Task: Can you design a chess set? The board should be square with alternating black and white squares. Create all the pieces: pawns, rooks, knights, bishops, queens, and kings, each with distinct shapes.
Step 3249:
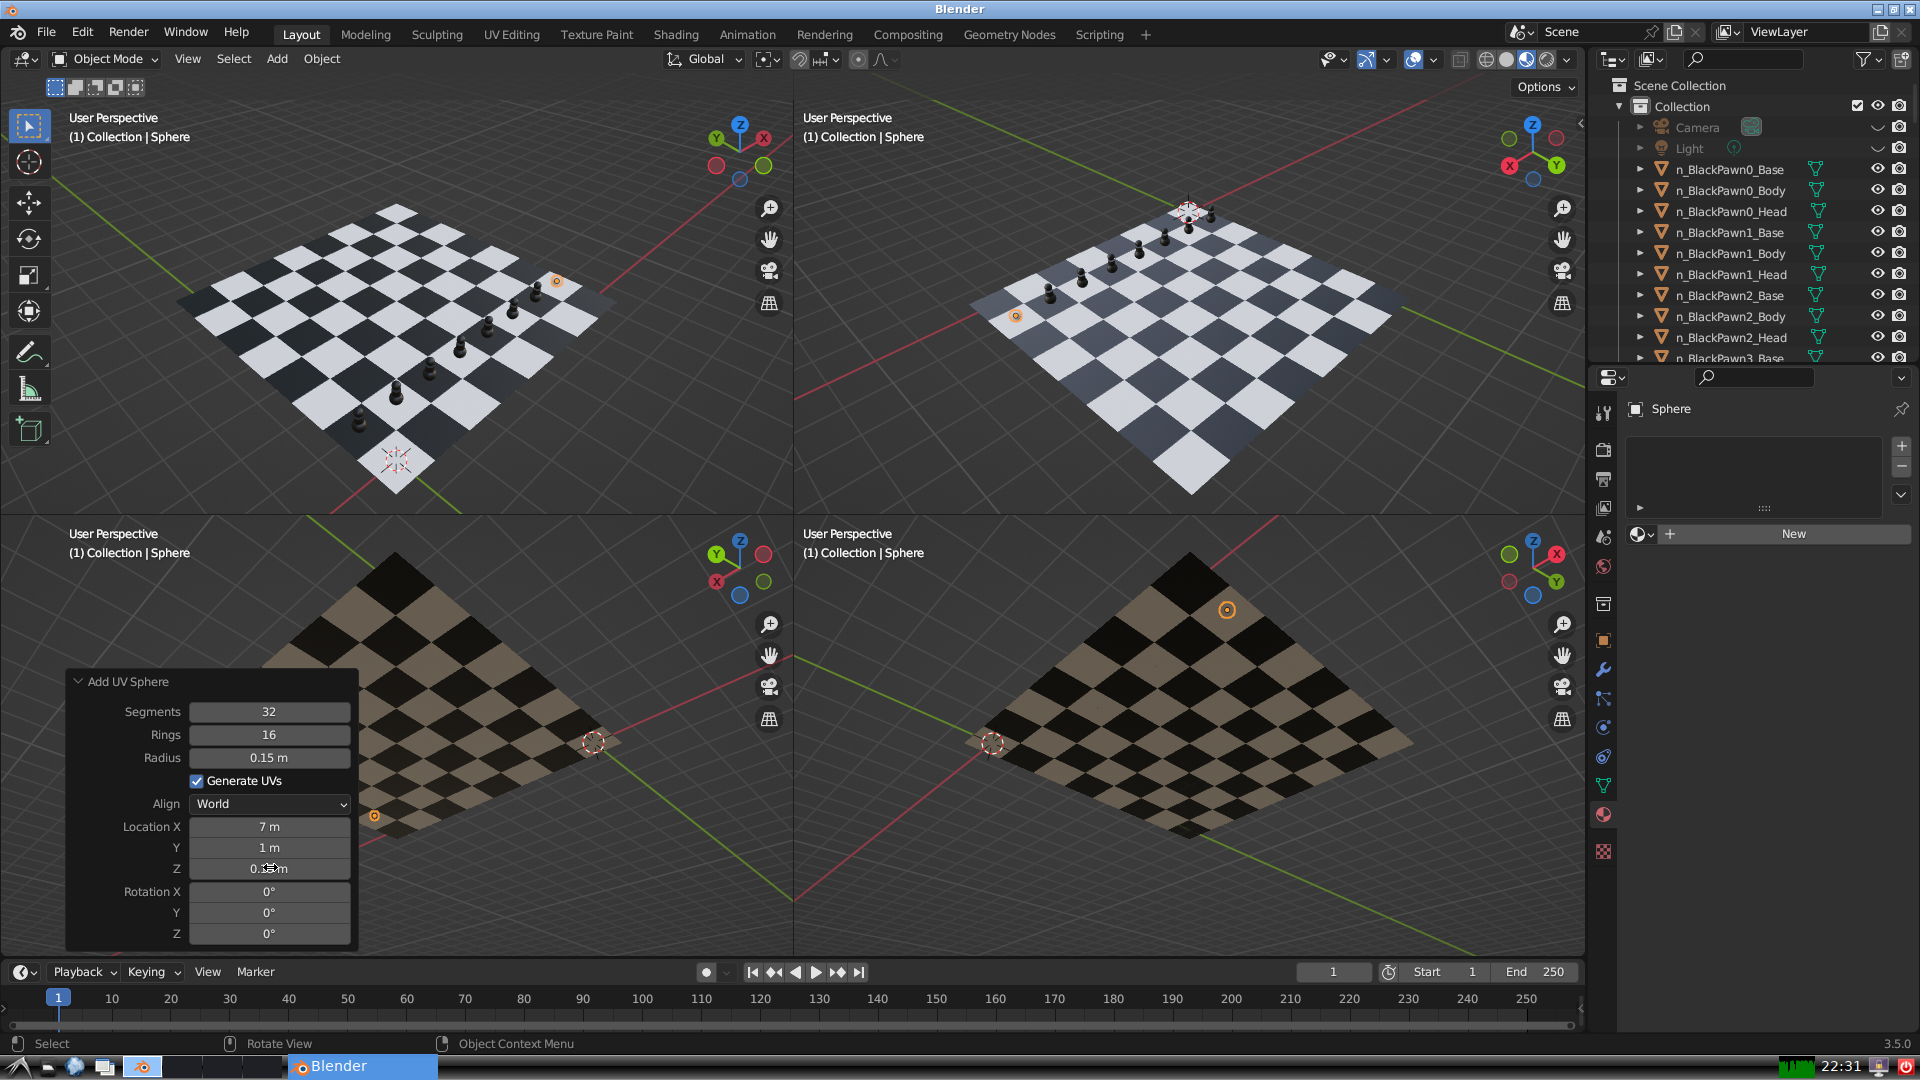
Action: {"mouse_move": [960, 540]}